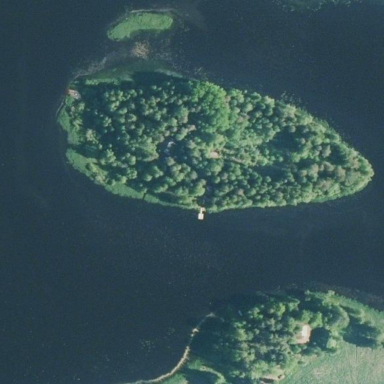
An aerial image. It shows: Image showing island.